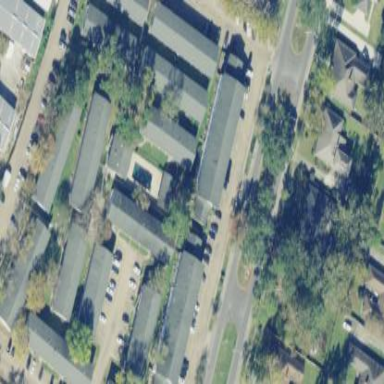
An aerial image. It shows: Residential area consisting of condominiums.